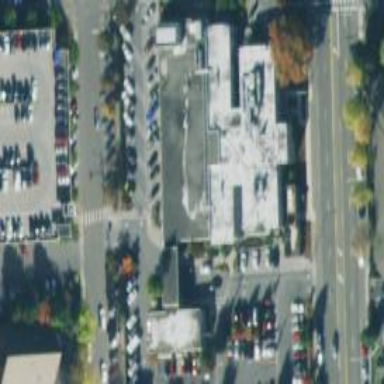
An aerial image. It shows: Clinic building offering healthcare services.